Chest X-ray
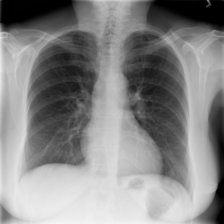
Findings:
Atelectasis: negative
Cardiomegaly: negative
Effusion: negative
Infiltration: negative
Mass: negative
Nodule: negative
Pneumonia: negative
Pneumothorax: negative
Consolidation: negative
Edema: negative
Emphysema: negative
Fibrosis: negative
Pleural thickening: negative
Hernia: negative